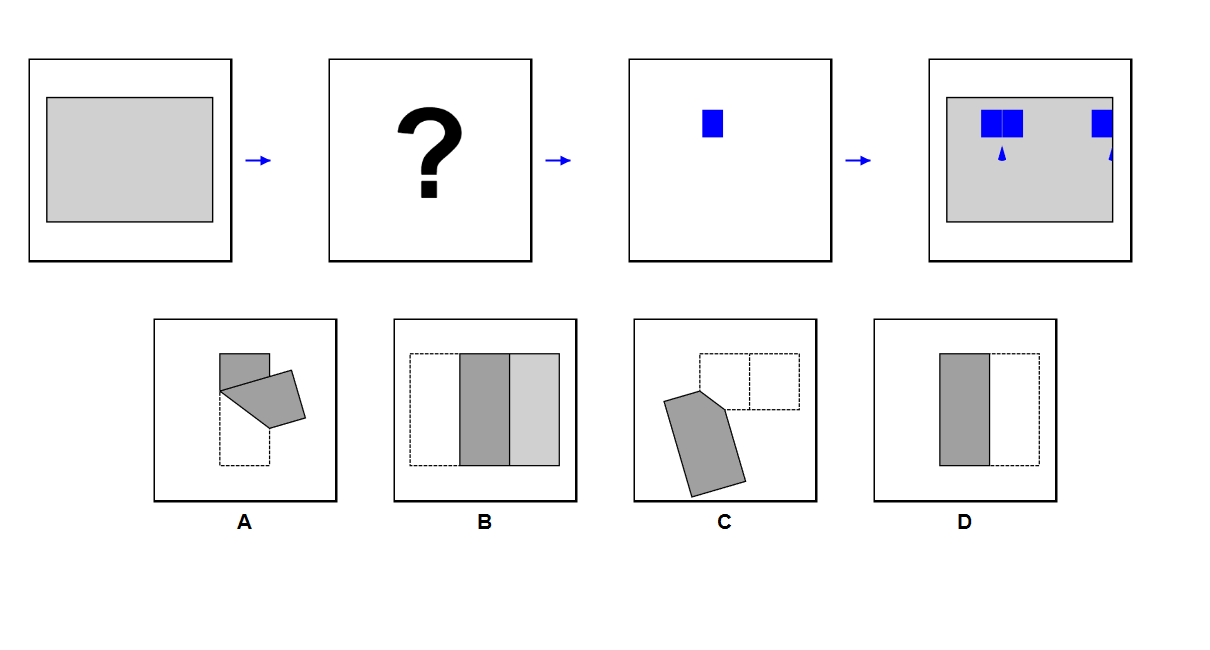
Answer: C